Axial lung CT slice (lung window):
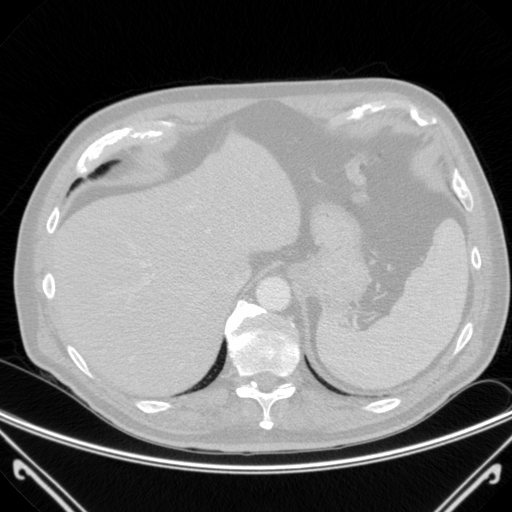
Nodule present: no